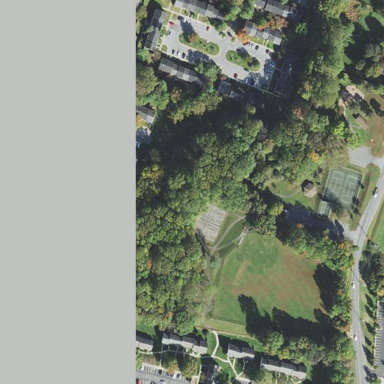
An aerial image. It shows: Local park with the designation of "Local Park" for leisure land protection.